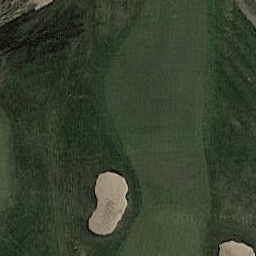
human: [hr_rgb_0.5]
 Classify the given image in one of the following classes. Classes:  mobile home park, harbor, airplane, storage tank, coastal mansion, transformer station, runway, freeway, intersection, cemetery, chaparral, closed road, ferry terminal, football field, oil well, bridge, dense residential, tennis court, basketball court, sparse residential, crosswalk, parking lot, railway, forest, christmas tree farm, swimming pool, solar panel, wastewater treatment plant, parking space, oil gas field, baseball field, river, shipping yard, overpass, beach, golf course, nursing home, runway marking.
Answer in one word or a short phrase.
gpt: golf course